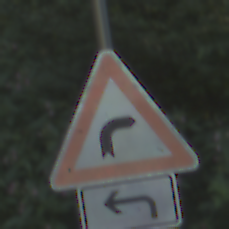
Verkehrszeichen: KurveRechts
Zusatzzeichen unten: RichtungsangabeDurchPfeile2
Umgebung: Outdoor, Nature
Tageszeit: MorningAfternoon
Wetter: Clear
Licht: Natural
Jahreszeit: NotSpecified
Kontrast: LowContrast